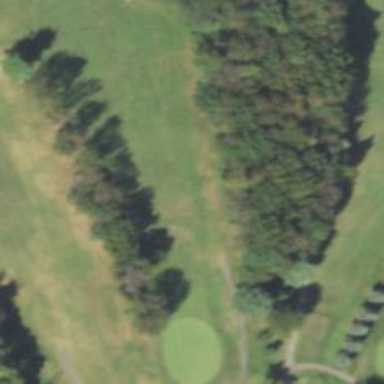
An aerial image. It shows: Golf hole.